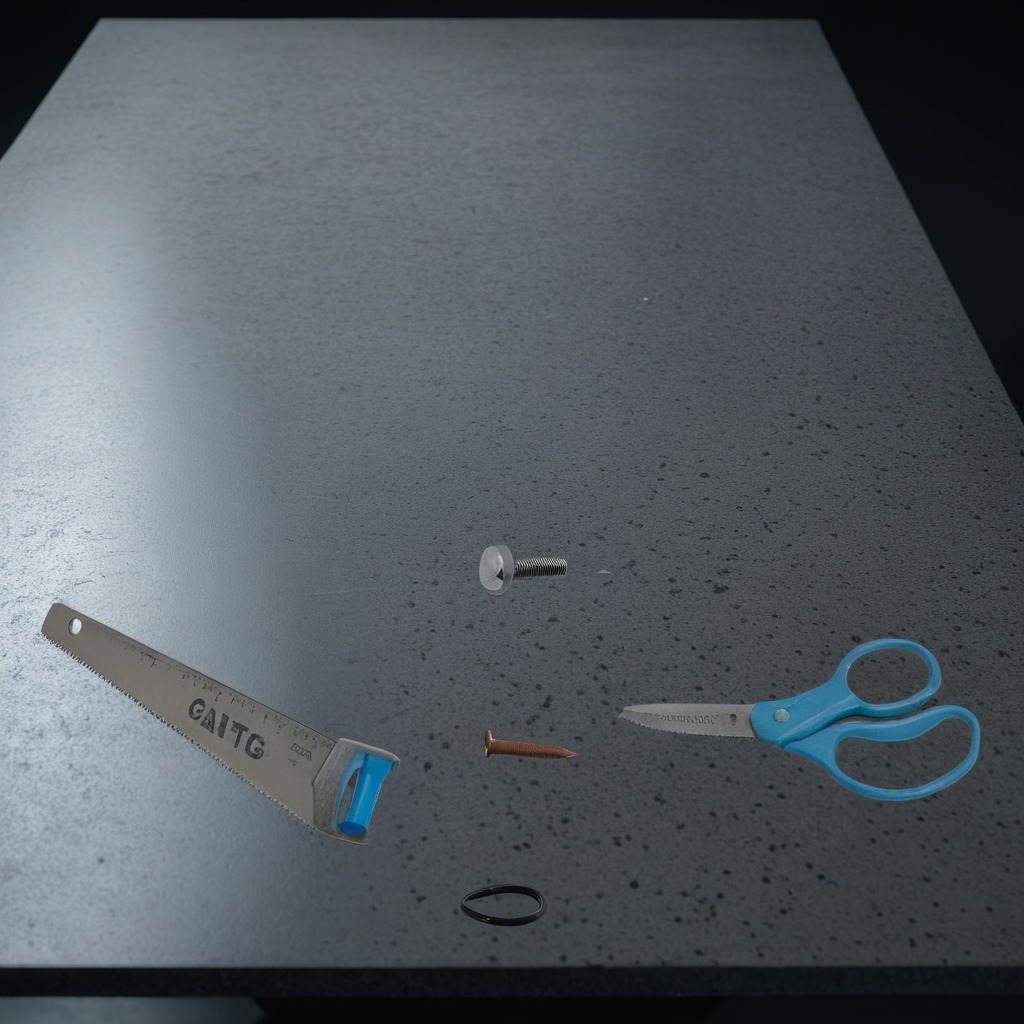
A rubber o-ring, a metal machine screw, an iron nail, a handheld metal saw, and a pair of scissors are lying on the clean granite table inside a workshop at night dim ambient light soft shadows worn but